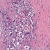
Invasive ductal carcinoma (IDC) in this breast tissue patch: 1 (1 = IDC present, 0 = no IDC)